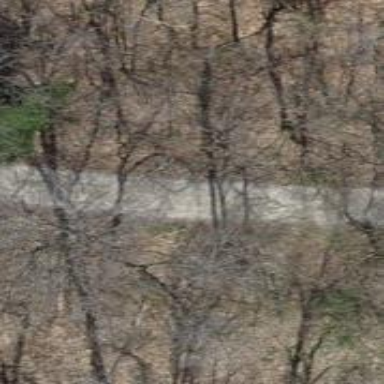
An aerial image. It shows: Track with compacted grade 2 surface.